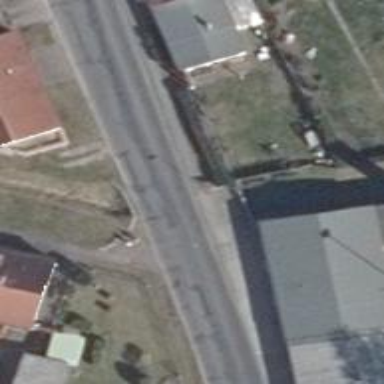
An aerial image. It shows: Secondary road with asphalt surface and sidewalk on the left.